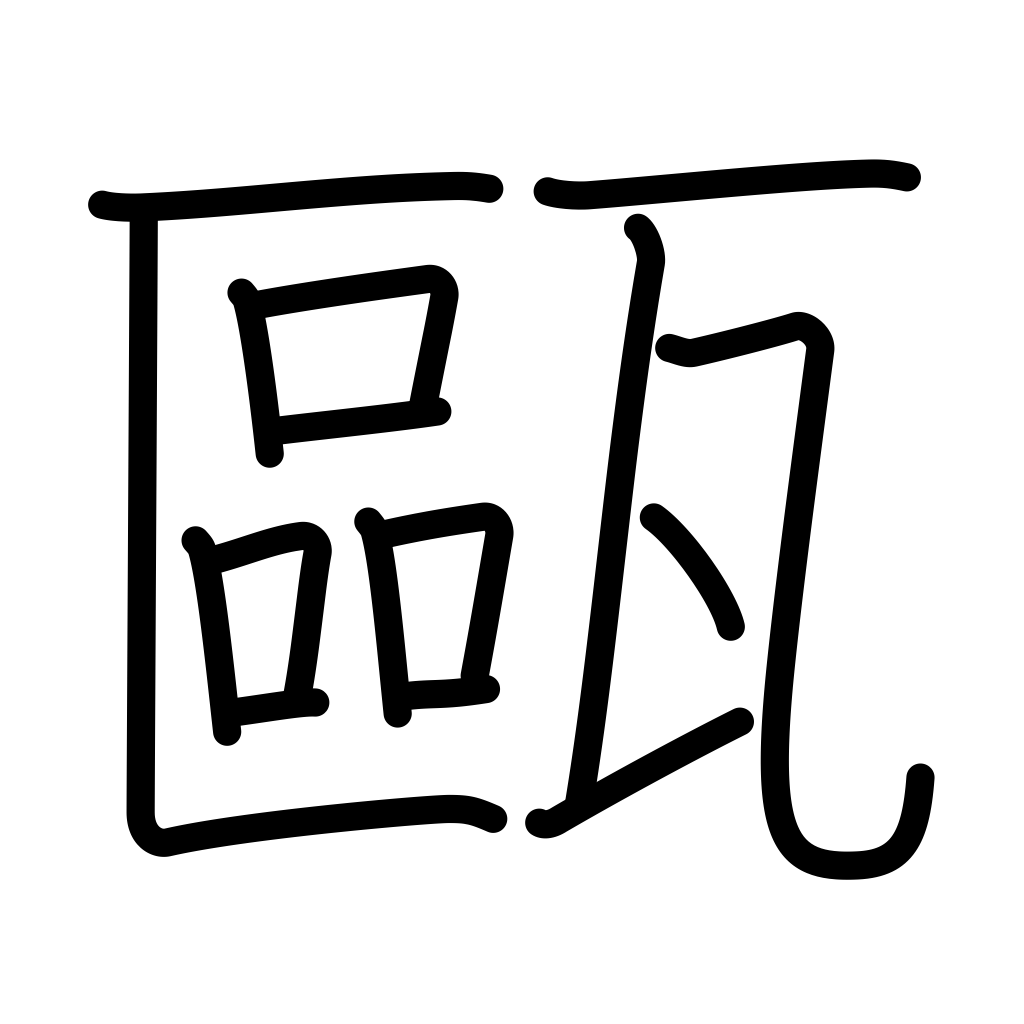
Meaning: small jar, jug